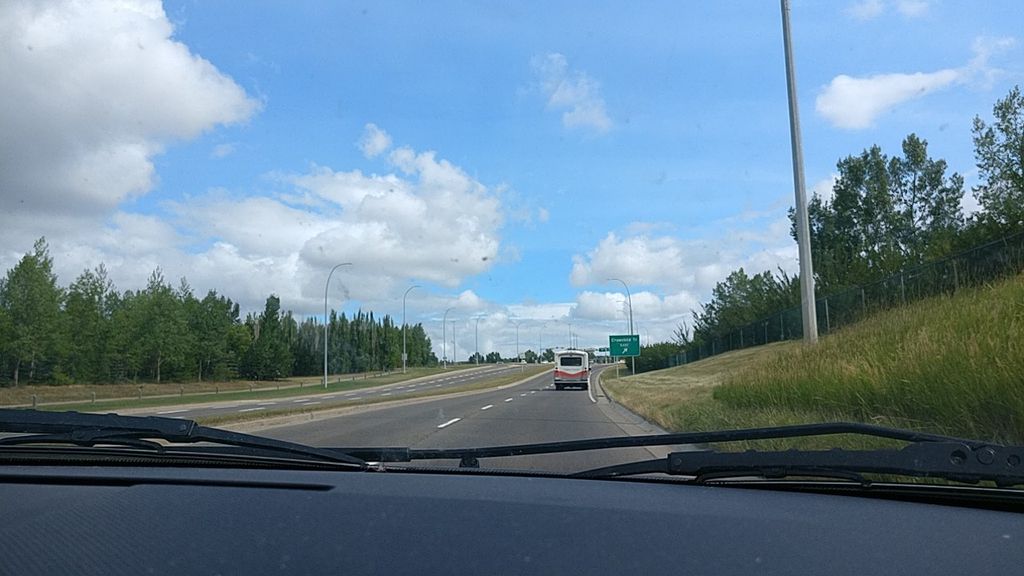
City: calgary